Brain MRI, t2w sequence, axial 2D slice.
Patient: age 38, sex F, weight 78 kg, height 1.78 m
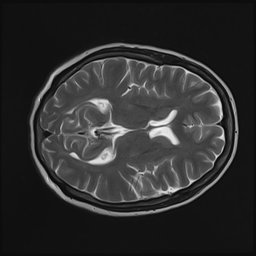